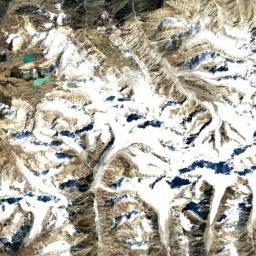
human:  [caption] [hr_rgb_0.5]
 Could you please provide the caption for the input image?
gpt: There is snow on the part of the snowberg .

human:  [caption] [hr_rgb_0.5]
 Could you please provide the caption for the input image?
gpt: The white snow on the snow-capped mountains is veined .

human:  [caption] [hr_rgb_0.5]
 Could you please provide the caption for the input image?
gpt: The snowberg is partly covered with glaciers and the snowberg consist of lots of ridges and valleys .

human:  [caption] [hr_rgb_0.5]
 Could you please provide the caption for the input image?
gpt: The snow berg is next to the lake .

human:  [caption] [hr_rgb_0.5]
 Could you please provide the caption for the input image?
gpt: There are much snow and some bare land on the snowberg .